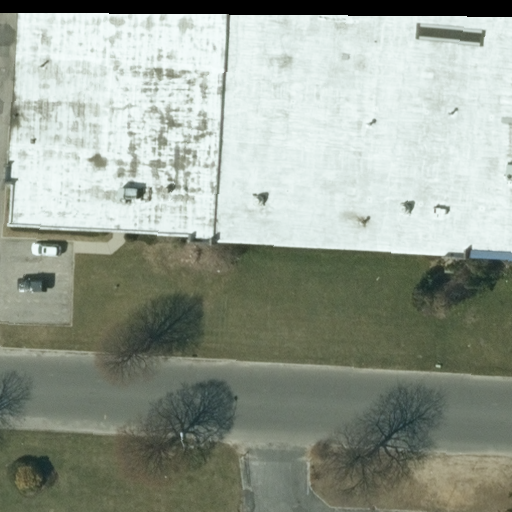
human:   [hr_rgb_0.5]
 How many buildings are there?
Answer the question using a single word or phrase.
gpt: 1

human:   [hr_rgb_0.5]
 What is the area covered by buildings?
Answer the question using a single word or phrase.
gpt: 1451m2

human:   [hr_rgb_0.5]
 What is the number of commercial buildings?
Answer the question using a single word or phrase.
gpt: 0

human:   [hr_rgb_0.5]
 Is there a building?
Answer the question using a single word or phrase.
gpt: yes

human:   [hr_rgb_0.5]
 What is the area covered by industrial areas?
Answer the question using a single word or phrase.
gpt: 10623m2

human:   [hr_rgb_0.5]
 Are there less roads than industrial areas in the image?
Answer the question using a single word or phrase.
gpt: no

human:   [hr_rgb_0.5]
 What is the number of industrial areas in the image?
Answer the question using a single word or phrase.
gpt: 1

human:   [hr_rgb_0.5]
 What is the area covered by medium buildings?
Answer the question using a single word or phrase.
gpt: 0m2

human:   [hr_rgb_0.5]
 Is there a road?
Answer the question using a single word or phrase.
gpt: yes

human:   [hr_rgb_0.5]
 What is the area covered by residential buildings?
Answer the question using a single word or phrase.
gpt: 0m2

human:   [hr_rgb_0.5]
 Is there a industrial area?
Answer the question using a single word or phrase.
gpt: yes

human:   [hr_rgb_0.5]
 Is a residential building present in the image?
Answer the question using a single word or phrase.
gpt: no

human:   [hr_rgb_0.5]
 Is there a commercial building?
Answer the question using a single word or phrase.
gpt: no

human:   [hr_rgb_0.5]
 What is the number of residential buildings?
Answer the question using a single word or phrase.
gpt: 0

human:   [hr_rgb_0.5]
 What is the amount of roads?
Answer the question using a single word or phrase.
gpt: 1

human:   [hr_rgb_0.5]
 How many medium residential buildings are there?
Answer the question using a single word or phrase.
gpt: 0

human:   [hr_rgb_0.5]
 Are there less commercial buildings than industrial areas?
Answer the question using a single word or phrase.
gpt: yes

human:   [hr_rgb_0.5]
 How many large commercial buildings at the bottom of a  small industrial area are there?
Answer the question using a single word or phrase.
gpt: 0

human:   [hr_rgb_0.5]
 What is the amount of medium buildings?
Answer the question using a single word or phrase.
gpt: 0

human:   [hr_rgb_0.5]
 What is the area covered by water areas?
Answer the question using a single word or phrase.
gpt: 0m2

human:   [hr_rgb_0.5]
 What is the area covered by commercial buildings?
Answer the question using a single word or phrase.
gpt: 0m2

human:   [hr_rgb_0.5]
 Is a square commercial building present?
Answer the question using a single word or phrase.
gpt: no

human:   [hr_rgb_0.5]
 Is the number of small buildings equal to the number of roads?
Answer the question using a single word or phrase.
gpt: no

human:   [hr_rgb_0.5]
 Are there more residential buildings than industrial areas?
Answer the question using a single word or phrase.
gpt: no

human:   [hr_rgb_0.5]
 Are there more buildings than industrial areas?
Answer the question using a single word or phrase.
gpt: no

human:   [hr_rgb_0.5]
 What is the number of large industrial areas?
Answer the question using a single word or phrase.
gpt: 1

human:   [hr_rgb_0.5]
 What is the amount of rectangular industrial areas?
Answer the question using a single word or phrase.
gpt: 1

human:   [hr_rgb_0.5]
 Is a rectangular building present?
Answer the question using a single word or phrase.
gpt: yes

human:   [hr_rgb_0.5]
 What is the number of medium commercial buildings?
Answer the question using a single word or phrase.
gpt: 0

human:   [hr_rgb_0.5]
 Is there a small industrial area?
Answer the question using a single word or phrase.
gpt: no

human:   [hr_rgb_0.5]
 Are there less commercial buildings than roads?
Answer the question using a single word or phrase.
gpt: yes

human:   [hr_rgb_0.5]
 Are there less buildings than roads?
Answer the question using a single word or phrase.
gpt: no

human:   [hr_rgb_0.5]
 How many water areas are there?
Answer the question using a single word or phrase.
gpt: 0

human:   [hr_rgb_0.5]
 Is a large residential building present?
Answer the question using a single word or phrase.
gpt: no

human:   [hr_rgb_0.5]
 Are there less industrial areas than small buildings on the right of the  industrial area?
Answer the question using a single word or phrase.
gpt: no

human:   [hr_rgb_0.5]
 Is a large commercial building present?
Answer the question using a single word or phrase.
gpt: no

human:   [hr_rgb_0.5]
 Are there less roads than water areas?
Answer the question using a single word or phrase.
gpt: no

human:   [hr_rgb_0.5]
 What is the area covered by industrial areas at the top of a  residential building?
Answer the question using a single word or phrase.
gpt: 0m2

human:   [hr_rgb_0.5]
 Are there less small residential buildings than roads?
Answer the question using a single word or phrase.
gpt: yes

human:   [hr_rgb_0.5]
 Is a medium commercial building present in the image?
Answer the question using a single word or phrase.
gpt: no

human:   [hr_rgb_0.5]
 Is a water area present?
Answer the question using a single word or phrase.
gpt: no

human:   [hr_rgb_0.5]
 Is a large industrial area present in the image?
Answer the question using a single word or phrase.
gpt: yes

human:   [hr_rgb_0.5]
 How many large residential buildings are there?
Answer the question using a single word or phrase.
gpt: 0

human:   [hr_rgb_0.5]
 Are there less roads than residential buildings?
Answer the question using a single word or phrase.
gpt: no

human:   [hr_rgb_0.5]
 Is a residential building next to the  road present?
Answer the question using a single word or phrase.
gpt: no

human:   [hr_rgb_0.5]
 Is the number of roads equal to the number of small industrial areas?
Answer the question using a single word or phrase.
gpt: no

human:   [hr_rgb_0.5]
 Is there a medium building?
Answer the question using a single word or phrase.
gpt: no

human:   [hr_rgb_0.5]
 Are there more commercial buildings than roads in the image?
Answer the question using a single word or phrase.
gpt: no

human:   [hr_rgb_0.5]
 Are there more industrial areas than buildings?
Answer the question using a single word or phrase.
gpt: no

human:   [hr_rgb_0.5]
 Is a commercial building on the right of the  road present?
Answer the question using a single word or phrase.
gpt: no

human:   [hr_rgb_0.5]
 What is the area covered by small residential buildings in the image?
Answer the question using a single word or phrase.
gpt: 0m2

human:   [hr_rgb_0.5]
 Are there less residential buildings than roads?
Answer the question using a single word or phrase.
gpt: yes

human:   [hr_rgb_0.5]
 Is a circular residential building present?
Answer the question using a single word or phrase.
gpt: no

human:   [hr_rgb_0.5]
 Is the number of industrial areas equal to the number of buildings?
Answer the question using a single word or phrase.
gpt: yes

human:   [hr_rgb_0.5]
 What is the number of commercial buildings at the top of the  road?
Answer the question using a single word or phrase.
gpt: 0

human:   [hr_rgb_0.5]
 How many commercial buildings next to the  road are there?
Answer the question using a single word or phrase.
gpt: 0

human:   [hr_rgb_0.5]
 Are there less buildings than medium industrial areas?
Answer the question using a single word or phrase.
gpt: no

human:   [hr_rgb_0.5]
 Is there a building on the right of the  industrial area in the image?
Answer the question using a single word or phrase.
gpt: yes

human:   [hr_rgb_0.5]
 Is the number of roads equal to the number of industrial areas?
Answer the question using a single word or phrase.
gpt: yes

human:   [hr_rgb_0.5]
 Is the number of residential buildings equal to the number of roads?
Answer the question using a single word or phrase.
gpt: no

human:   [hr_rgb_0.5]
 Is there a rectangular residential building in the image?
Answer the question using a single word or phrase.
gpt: no

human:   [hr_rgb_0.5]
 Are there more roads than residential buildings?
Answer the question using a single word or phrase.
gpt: yes

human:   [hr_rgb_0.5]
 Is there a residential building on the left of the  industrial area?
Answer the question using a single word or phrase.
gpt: no

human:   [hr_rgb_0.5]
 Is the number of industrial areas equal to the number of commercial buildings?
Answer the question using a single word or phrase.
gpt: no